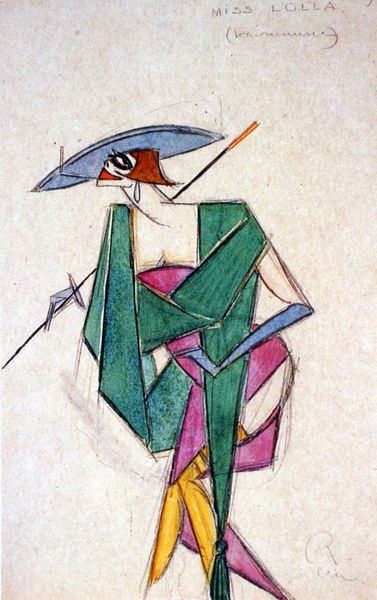
Titel: Das Erbe von Garland
Künstler: Sergej Eisenstein
Standort: Moskau
Institution: Bachruschin-Museum
Schlagwörter: blau, hand, haut, umhang, weiß, gelb, grün, kubismus, braun, frau, frisur, handschuhe, hut, kleid, mund, ohrring, schmuck, zeichnung, dame, rot, schal, tuch, flächig, mode, arme, gesicht, kleidung, portrait, signatur, auge, haare, rosa, stock, beine, bein, japan, schrift, stab, studie, moderne, lila, violett, linien, zigarre, strümpfe, maske, konturen, entwurf, liniar, diagonal, geometrisch, zigarette, strumpfhose, dreiecke, geometrie, handschrift, decollté, zwanziger, maskenball, konstruiert, figurine, modeentwurf, modezeichnung, breitkrempig, breitkrempiger hut, linienhaft, szock